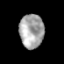
Tissue: prostate
Cell type: Myeloid cells
Senescence score: 0.3561
Nuclear area (px): 809
Mean DAPI intensity: 167.367